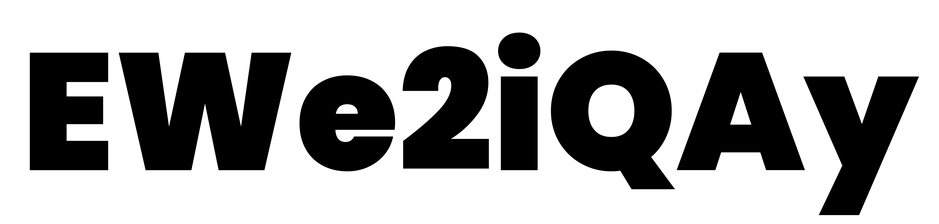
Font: Poppins-Black